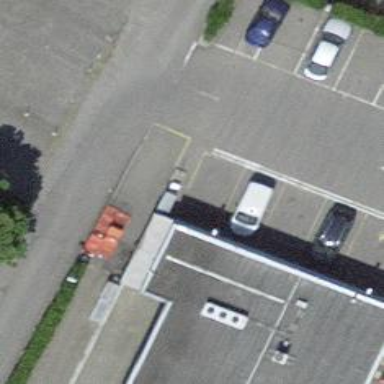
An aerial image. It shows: Gas station.